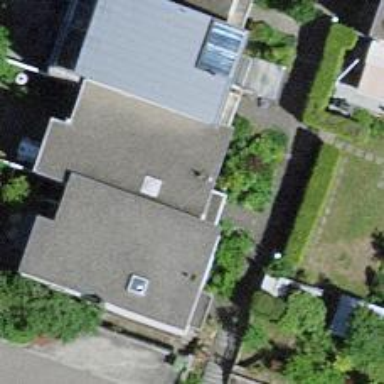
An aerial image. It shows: Terrace building with flat roof.